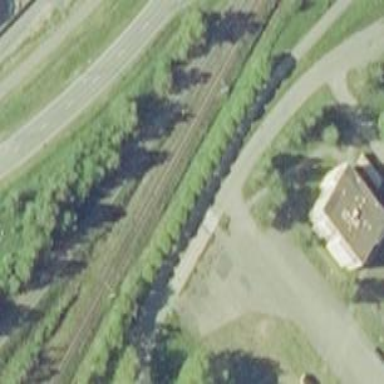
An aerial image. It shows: Railway with electrified contact lines.